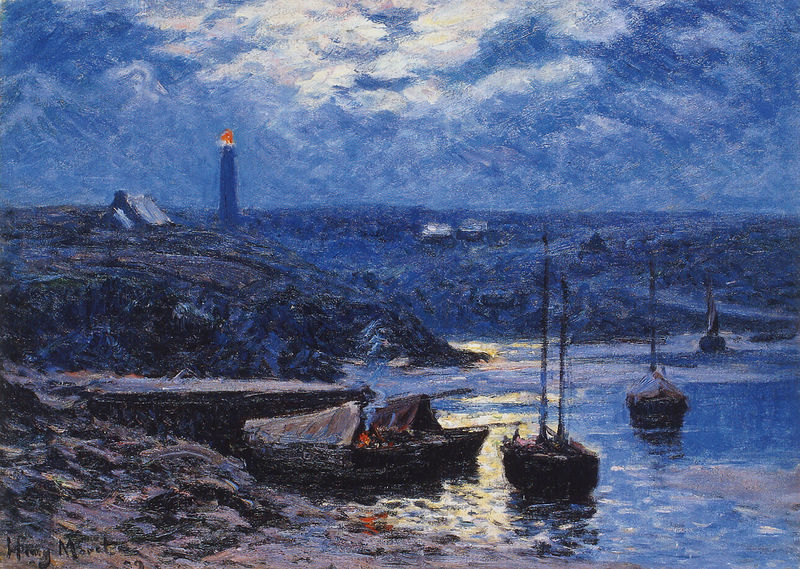
Titel: Nacht in Douelan
Künstler: Wienand von Steeg
Schlagwörter: blau, dunkel, felsen, gemälde, himmel, meer, wasser, wolken, impressionismus, landschaft, see, ufer, abend, frankreich, licht, nacht, weiss, gebäude, haus, rot, steine, häuser, hügel, spiegelung, rauch, decke, boote, turm, küste, schiff, schiffe, wellen, fischer, mast, berge, masten, atlantik, steg, monet, manet, segelboote, ebbe, mond, gezeiten, leuchtturm, zelt, niedrigwasser, monee, leichtturm, leurchtturm